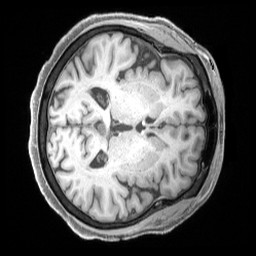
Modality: T1w
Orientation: axial
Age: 69
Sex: female